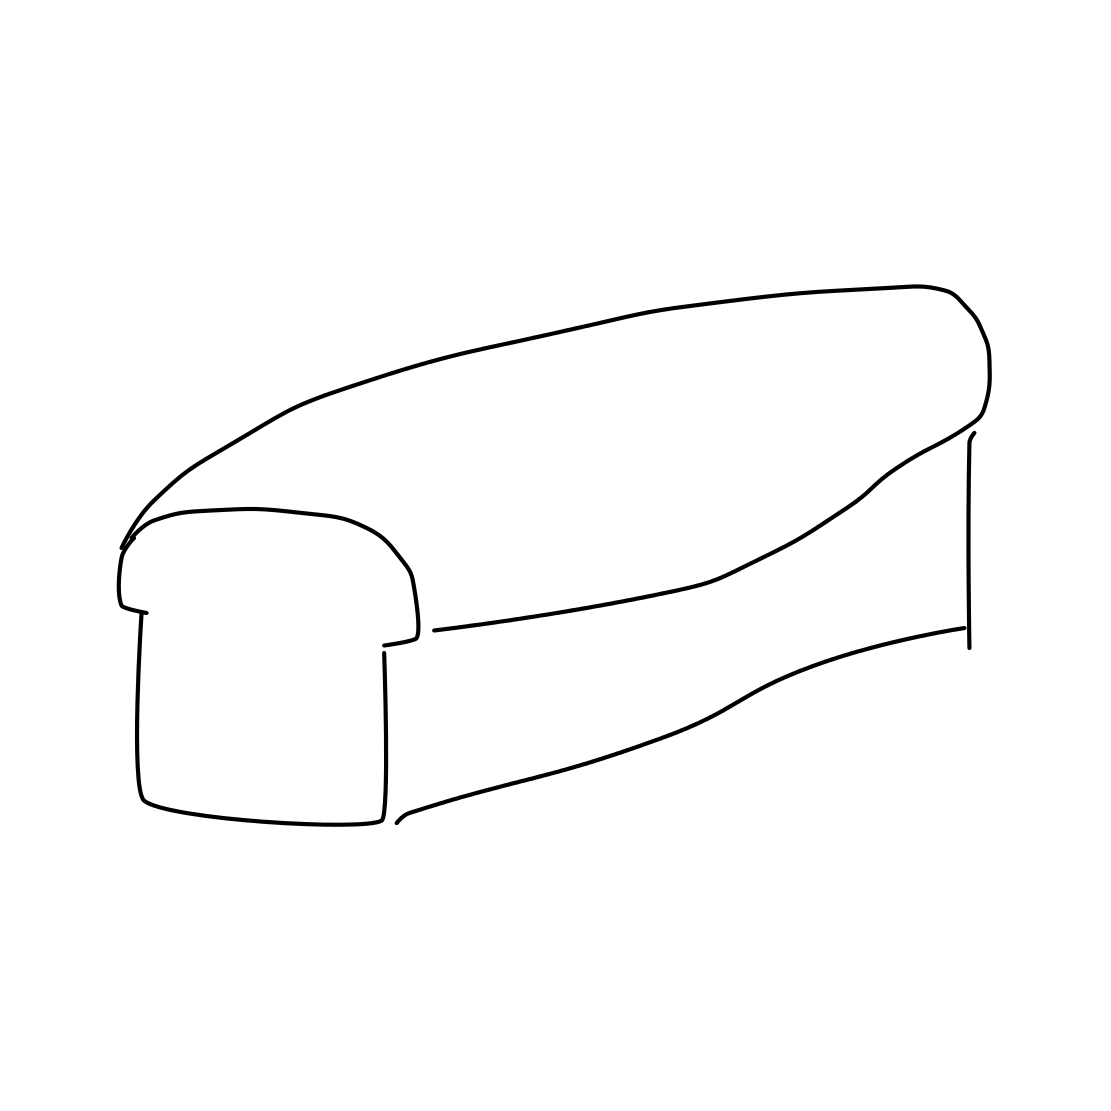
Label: bread